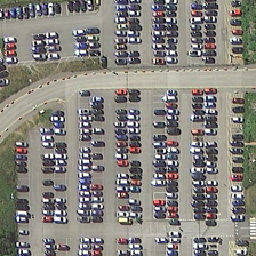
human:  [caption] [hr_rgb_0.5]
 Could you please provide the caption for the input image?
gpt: A parking lot with lots of orderly vehicles is divided into two parts by a road.

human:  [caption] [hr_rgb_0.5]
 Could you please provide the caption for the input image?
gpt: A very neat parking lot is made up of roads.

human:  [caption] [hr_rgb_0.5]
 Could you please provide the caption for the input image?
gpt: a parking lot with many ordered cars parked is separated by two parts by a road.

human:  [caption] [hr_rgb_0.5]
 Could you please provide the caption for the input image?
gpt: Parked parking is much more orderly parking.

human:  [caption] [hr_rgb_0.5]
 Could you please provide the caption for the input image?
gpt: A parking lot with many ordered cars parked is separated to two parts by a road.